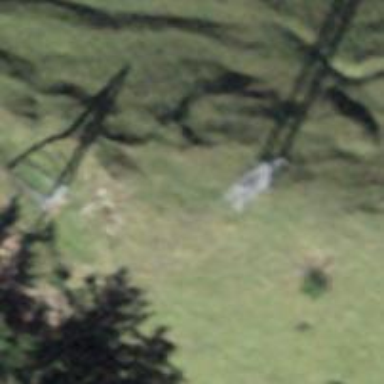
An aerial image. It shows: Minor power line.